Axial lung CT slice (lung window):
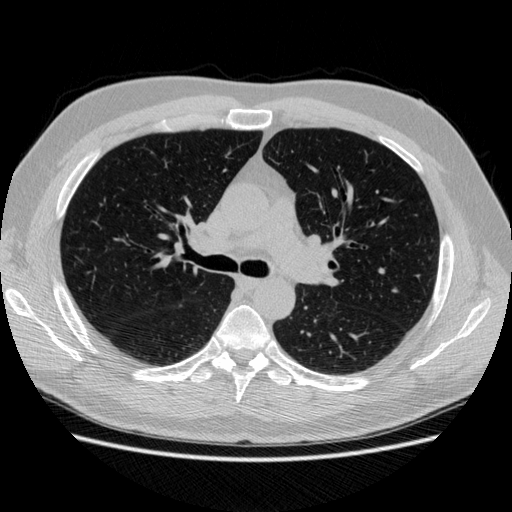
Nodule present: no